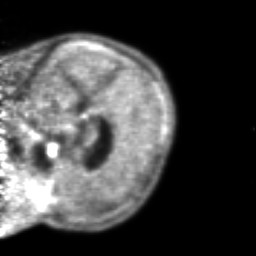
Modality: PET
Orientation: sagittal
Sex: female
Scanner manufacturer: ge